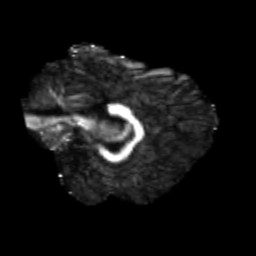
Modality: FA
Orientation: sagittal
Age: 29
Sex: male
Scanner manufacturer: siemens
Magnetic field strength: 3 T
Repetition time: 3.5 s
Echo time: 0.125 s